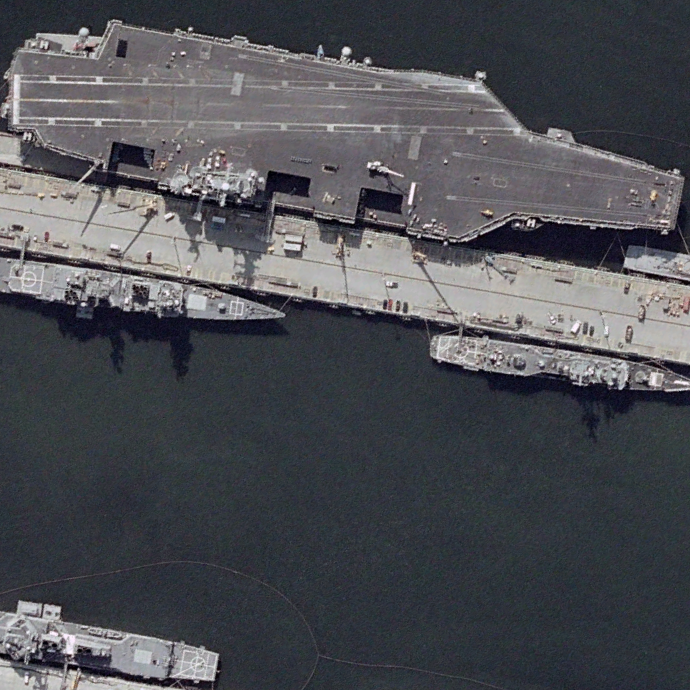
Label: aircraft_carrier